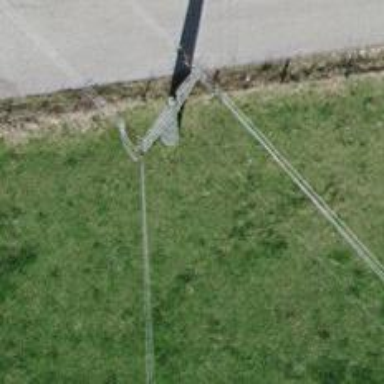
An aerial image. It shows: Power line is depicted.